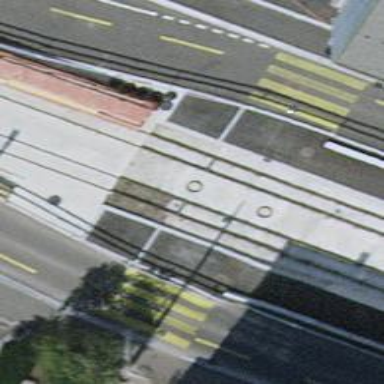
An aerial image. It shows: Tram crossing on the railway.